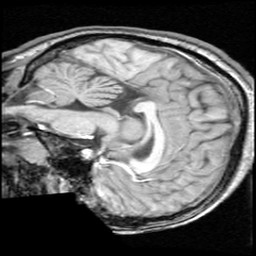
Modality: T1w
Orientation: sagittal
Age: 13
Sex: female
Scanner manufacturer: ge
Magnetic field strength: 1.5 T
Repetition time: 0.03333 s
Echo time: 0.008 s